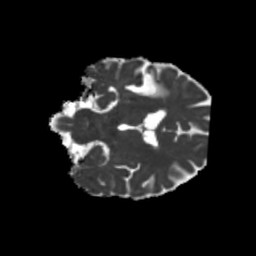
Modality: MD
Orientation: coronal
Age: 60
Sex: male
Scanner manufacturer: siemens
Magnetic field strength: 3 T
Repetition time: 5.25 s
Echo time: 0.08 s